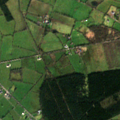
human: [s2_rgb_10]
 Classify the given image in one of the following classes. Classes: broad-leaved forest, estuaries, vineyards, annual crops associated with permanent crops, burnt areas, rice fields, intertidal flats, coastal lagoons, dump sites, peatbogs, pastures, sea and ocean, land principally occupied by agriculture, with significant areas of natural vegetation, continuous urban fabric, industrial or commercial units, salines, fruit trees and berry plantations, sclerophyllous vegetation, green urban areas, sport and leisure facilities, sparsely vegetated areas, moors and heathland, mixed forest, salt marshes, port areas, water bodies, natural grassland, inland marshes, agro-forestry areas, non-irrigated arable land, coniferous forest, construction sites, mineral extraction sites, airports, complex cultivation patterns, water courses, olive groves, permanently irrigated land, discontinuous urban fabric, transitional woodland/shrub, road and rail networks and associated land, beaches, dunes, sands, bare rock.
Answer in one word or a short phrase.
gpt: pastures, coniferous forest